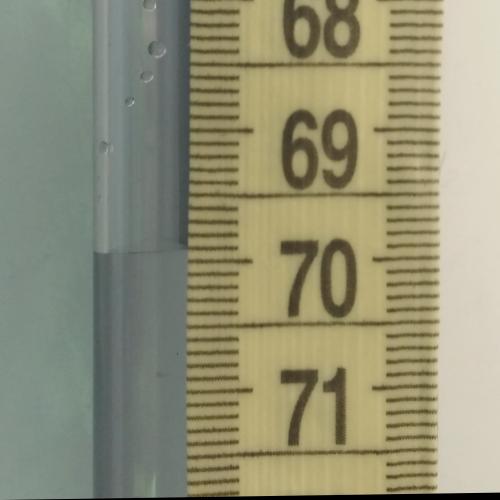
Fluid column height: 69.9 cm